Interaction volume radius: 5 \u00c5
Interaction volume height: 15 \u00c5
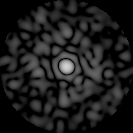
Disorder parameter: 0.8893